Question: I want to show rounded label at top right corner of a panel. I'm using Bootstrap3 panels and labels to achieve this. Obviously this label is not a image.
However I can't think of a clean way as I'm very poor at designing. Can anyone please give me a solution? Thanks in advance.

Actually my problem is not related with adding rounded borners. I want to place it in the correct position. I'm very sorry for making things confused.
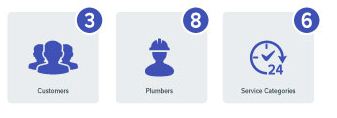
Answer: You have to use border-radius property <URL>
'''
.index {
border-radius: 50%
// ...
}
'''
<URL>